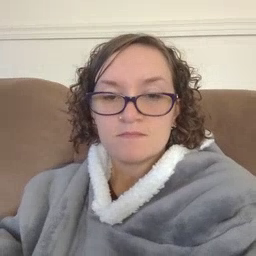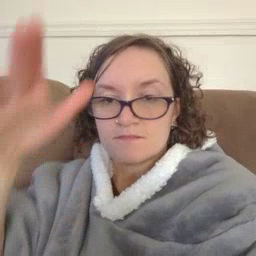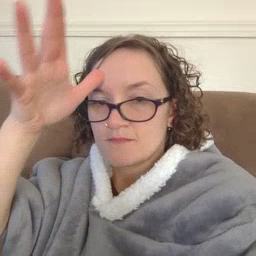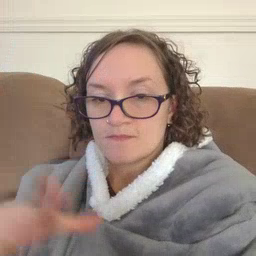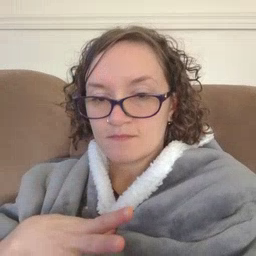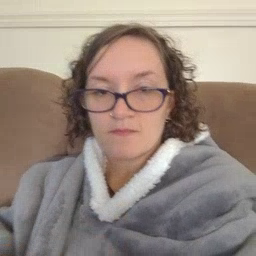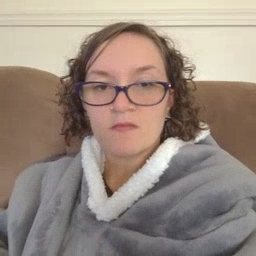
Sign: man